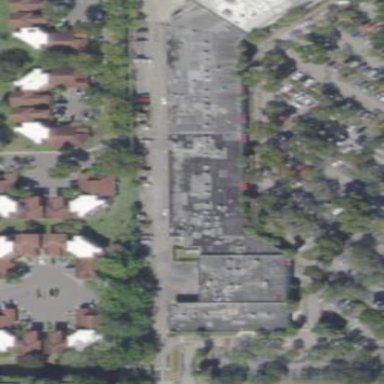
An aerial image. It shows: Commercial building.